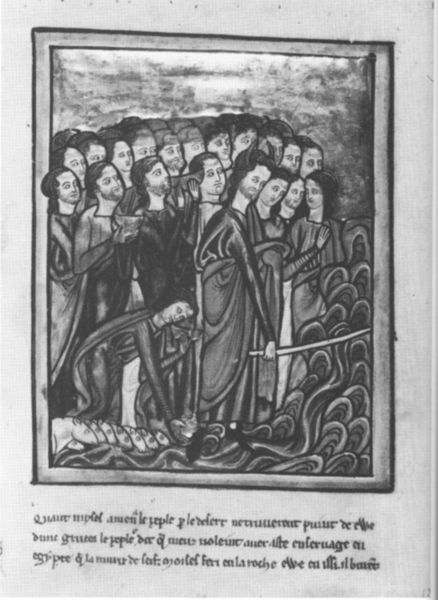
Titel: Einzelblatt, vermutlich von einem Psalter
Institution: Baltimore, Walters Art Museum
Schlagwörter: gruppe, meer, wasser, menschen, zeichnung, tiere, rahmen, schale, pferde, stock, schrift, wellen, stab, rand, figuren, flucht, bücken, moses, buch, schwarz-weiß, schwert, text, knien, buchseite, gebückt, hörner, reproduktion, miniatur, teilung, juden, mose, buchmalerei, rotes meer, teilung des meeres, teilen, schwarzweißs